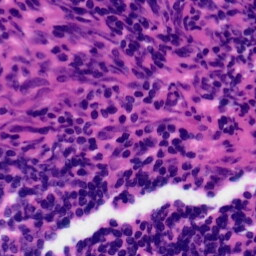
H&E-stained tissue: Tonsil